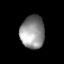
Tissue: lung
Cell type: Epithelial cells
Senescence score: 0.1599
Nuclear area (px): 780
Mean DAPI intensity: 143.445